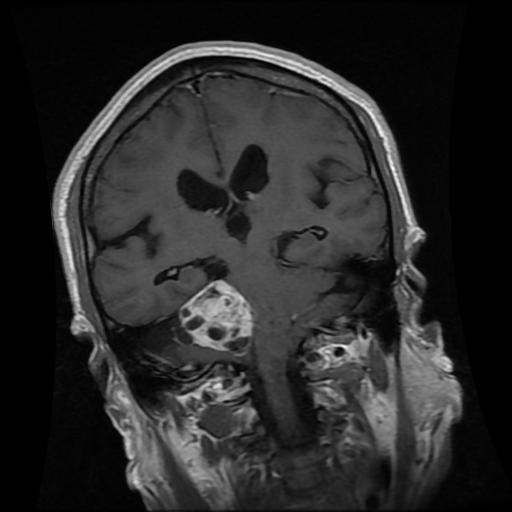
Label: meningioma